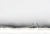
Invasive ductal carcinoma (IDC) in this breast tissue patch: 0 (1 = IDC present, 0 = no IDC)